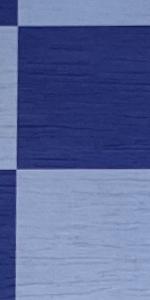
Label: Empty